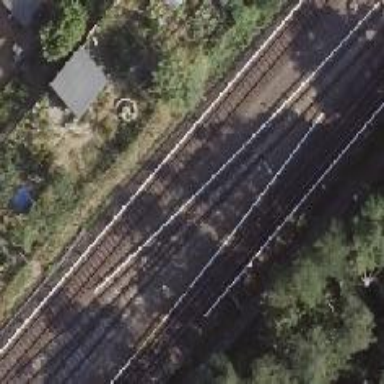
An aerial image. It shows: Railway switch.